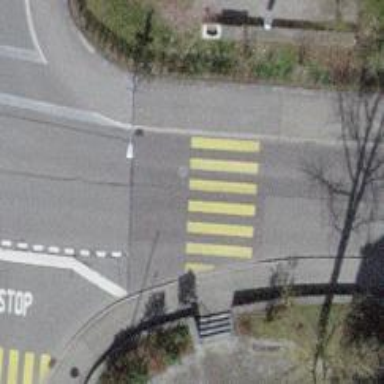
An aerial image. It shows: Crossing on footway.